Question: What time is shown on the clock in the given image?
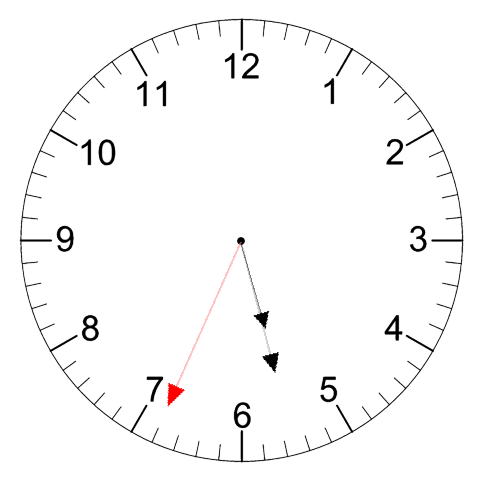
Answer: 05:27:34